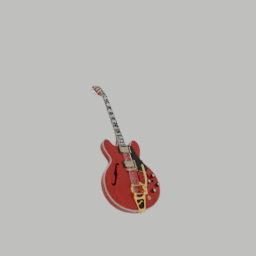
Label: electronics